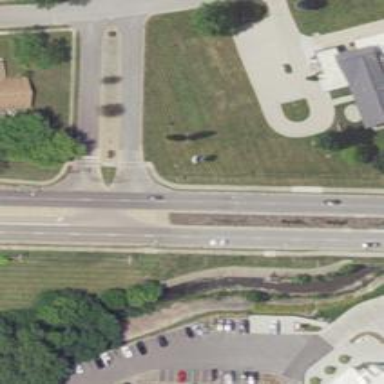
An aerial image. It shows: Solid crossing edge road marking.